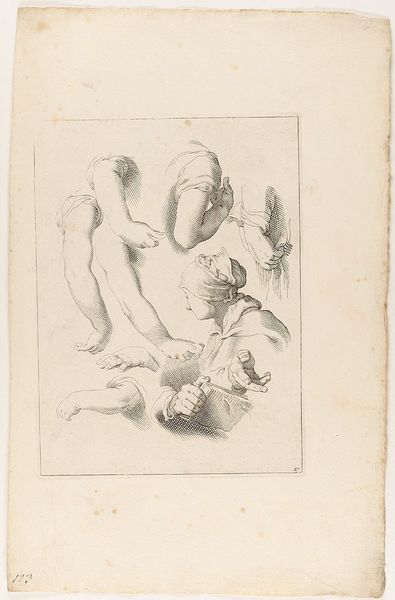
Titel: Armstudie, Blatt 27 aus der Folge 'Fondamenten der Teecken-Konst aerdigh geinvertaert door Abraham Bloemaert'
Künstler: Abraham Bloemaert
Standort: Hamburg
Institution: Museum für Kunst und Gewerbe Hamburg
Schlagwörter: akt, hand, kopf, finger, zeichnung, arm, hände, figur, kopfbedeckung, papier, studie, grafik, graphik, fotografie, photographie, buch, druckgraphik, druckgrafik, stich, bleistift, kupferstich, teile, anatomiestudie, handstudie, gerippt, figurenstudie, zeichenkunst, reproduktionen, druckerzeugnisse, körper, körperteile, körpers, ornamentstich, vorlageblätter, armstudie